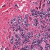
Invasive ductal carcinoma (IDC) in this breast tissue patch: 0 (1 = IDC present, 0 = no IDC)